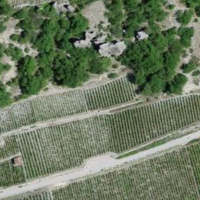
EUNIS habitat code: 40
Species observed at this site:
Pontia daplidice